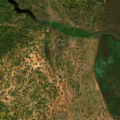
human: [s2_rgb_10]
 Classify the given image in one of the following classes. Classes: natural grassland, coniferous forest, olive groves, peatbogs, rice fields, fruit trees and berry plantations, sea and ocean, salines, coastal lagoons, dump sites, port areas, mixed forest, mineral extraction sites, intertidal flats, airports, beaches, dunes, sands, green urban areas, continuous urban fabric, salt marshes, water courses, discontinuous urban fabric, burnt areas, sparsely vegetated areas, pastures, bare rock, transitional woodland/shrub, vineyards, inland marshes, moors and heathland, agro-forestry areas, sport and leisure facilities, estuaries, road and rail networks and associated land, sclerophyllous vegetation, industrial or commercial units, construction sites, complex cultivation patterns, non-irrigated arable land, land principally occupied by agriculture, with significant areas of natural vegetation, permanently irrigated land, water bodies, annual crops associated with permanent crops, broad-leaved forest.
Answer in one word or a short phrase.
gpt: agro-forestry areas